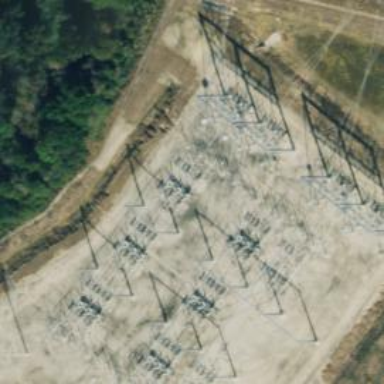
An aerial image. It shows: Switch used for power control.